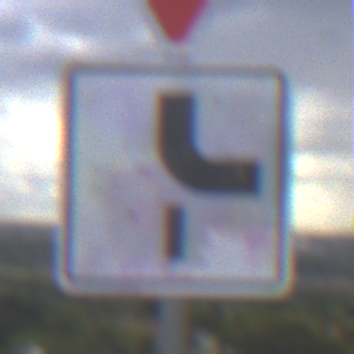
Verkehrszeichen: VerlaufVorfahrtsstrasse10
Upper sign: VorfahrtGewaehren
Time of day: MorningAfternoon
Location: Outdoor (Suburban)
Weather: PartlyCloudy
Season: NotSpecified
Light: Natural